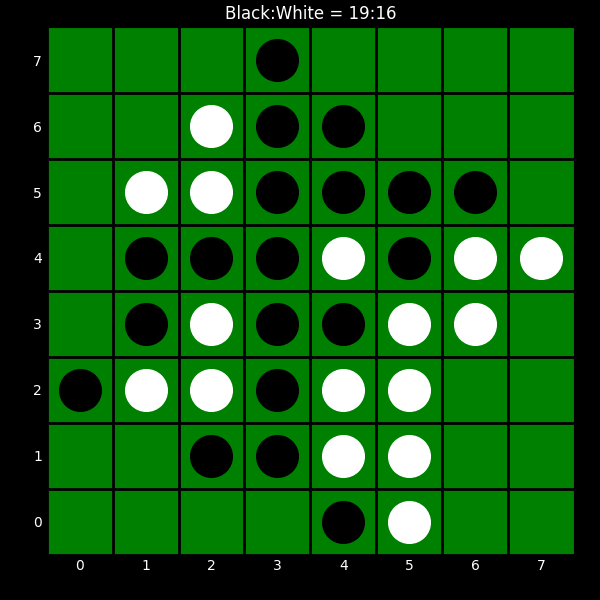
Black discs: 19
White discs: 16